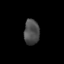
Tissue: lung
Cell type: Endothelial cells
Senescence score: 0.2394
Nuclear area (px): 381
Mean DAPI intensity: 76.42